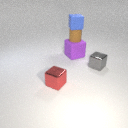
large purple rubber cube below small blue rubber cube